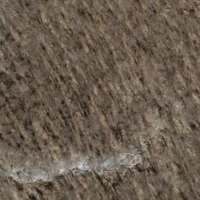
EUNIS habitat code: 41
Species observed at this site:
Phytolacca americana